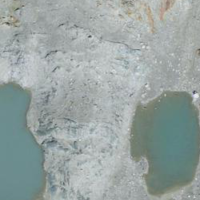
EUNIS habitat code: 48
Species observed at this site:
Saxifraga aizoides